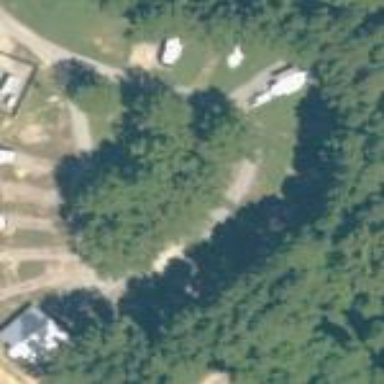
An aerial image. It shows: Campsite where tents and caravans are present. Perfect spot for outdoor enthusiasts to relax and unwind.